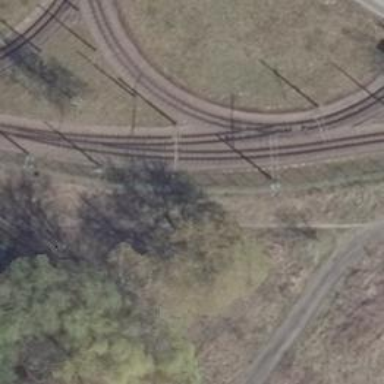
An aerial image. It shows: Tram railway.